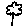
Label: flower